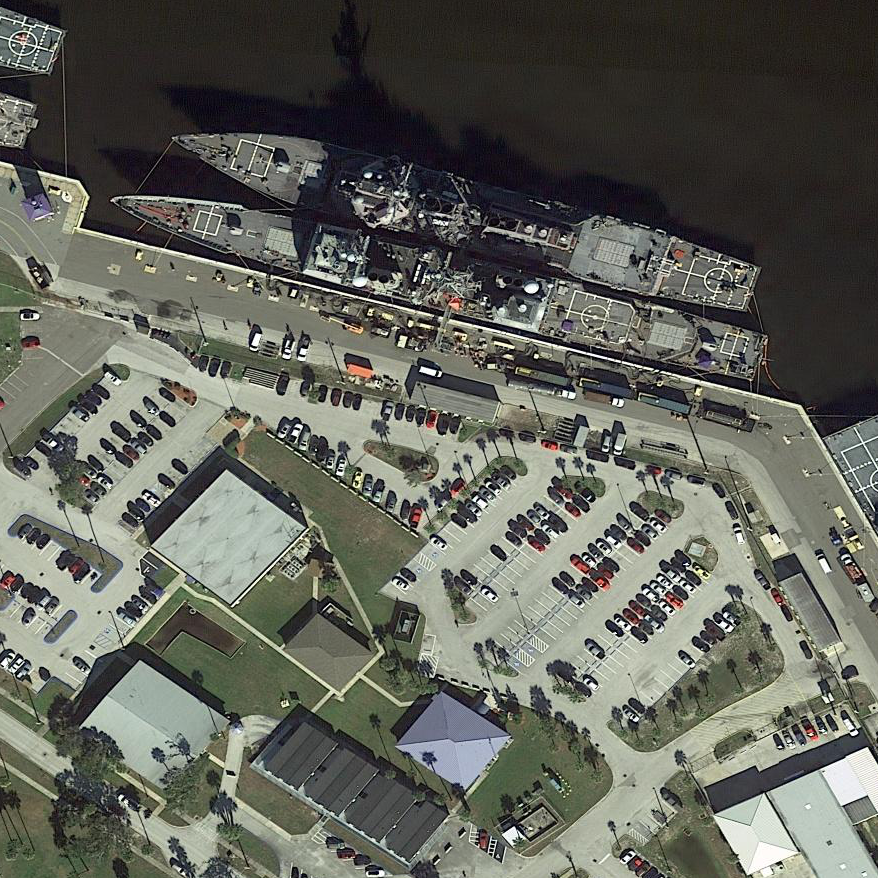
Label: cruiser